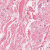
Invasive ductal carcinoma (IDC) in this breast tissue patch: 0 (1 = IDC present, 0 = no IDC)